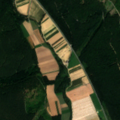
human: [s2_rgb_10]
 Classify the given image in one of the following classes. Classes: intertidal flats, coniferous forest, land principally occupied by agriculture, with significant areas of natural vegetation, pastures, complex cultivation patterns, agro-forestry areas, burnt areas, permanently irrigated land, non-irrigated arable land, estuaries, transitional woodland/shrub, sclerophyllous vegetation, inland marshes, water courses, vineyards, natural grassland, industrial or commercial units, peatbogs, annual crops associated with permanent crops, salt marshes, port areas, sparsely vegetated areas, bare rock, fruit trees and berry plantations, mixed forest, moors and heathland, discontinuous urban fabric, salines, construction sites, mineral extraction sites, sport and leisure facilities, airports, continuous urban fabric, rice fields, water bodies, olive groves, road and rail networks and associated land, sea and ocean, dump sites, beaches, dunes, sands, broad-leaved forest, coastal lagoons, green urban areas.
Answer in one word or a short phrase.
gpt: non-irrigated arable land, coniferous forest, mixed forest